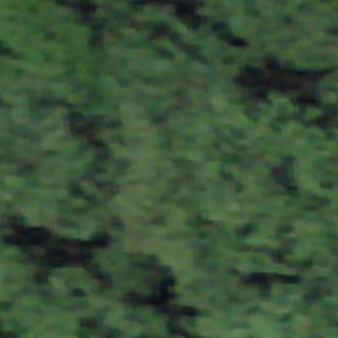
Label: other